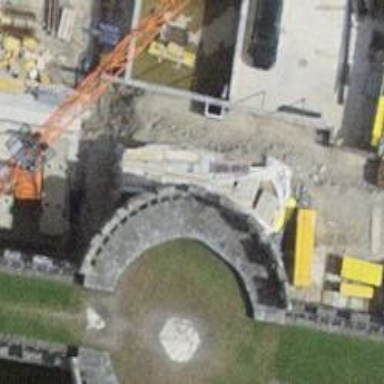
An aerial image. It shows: Historic city wall is acting as barrier.